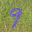
Label: 9